Question: Is it possible to stop image errors from bubbling up to the console?
I've tried the normal stuff - 'stopPropagation' and 'preventDefault'
However, when I print out the Event to the console I get

and 'cancelable' is set to false. According to docs preventDefault will not work on events which are not cancellable.
My guess is b.c. you are wasting the network resources when looking for an image that is not there. It is better to use some sort or maintenance algorithm to keep your links fresh.
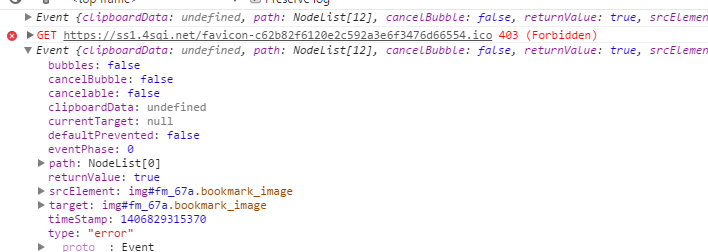
Answer: your images were all loaded through some scripted mechanism, you could potentially test for image existence before actually loading the image -- putting a <URL> on the 'Image' 'src' property, if necessary. Though, I suspect failed AJAX requests will appear in the log too -- so you'd need a single server-side script to accept and test the URLs for you.
But, apart from that special case, .
The only way to do this is to "jack around with the console", as you so-described in your comments. And, since your intention is to hide those errors from potential clients/employers, asking them to "jack around with the console" is clearly not an option. You're out of luck.